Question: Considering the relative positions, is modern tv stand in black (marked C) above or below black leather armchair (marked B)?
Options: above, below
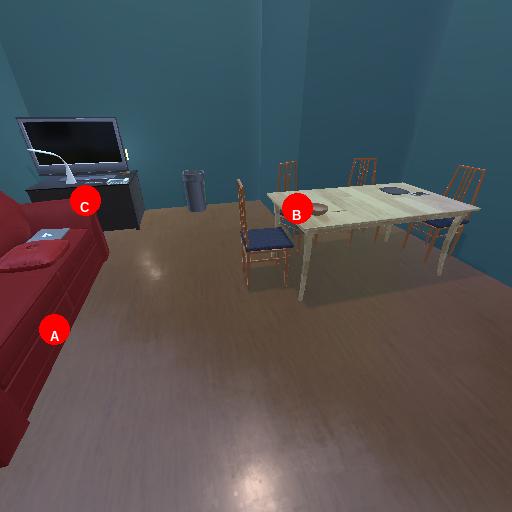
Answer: above